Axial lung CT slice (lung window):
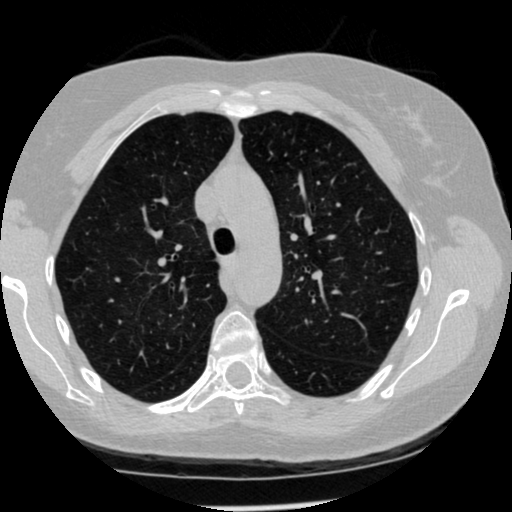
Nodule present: no